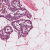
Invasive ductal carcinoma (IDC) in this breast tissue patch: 0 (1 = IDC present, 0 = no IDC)